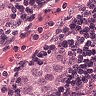
Metastatic tissue present: yes